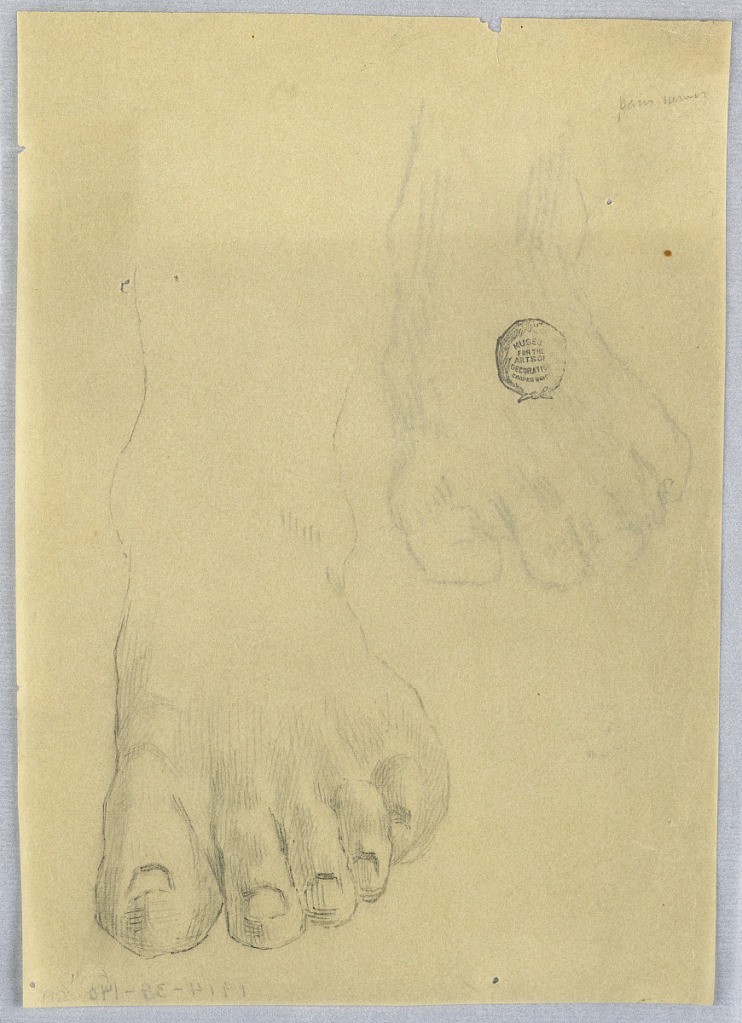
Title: Study of a Left Foot
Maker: Francis Augustus Lathrop, American, 1849–1909
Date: ca. 1895
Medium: Graphite on tracing paper
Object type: Drawing
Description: Left foot seen straight on, at left. Verso: a right foot, at left.